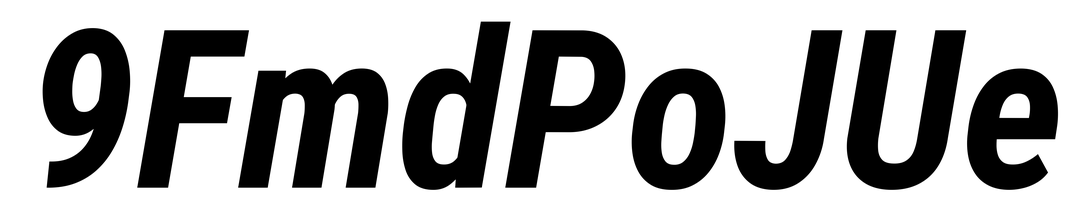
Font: Roboto-Italic_Condensed_Bold_Italic